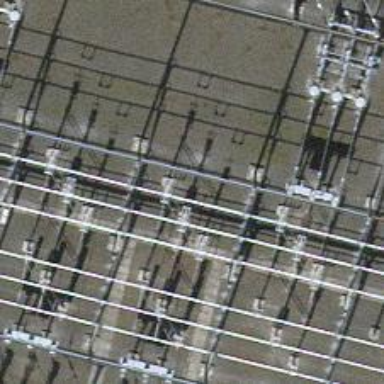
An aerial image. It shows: Power line with 3 cables. The line type is busbar.